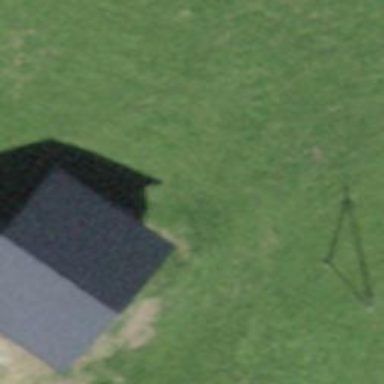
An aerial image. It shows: Barn.